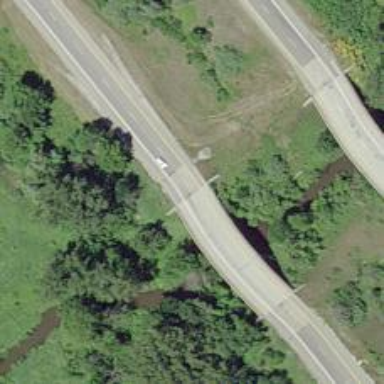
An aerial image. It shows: Asphalt motorway.